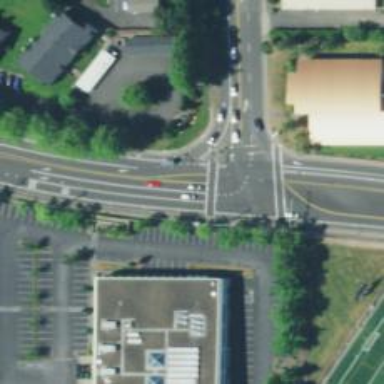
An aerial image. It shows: Footway located on traffic island.